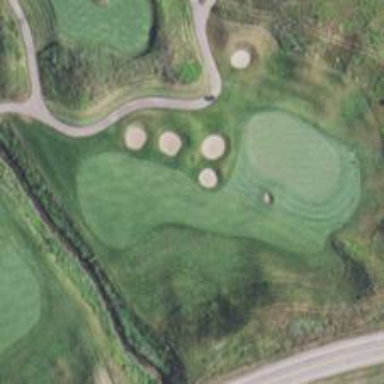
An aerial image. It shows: Area of rough grass used for golf.